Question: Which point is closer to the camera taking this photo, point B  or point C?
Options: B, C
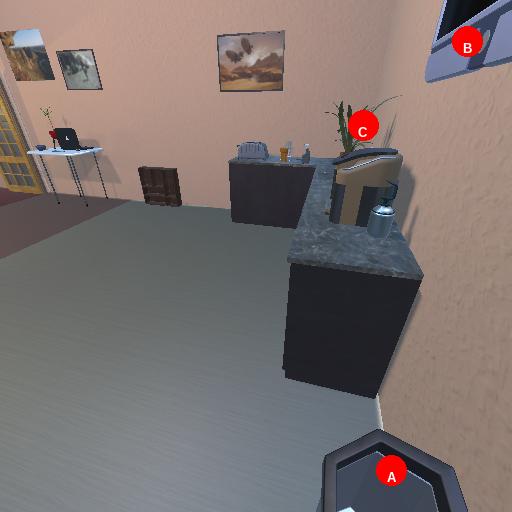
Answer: B